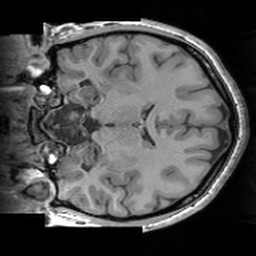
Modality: T1w
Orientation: coronal
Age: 19
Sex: female
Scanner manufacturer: siemens
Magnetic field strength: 3 T
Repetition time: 1.63 s
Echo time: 0.00311 s